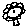
Label: flower